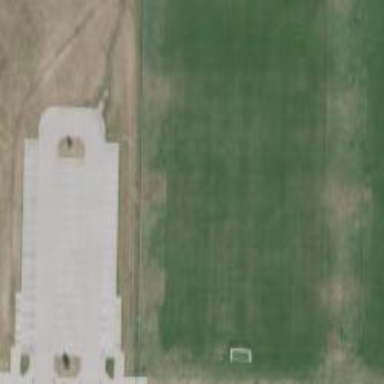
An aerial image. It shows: Soccer pitch for leisureland activities.